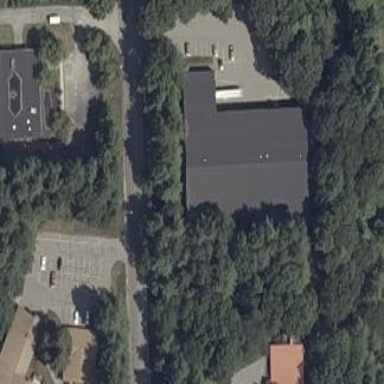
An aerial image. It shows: Commercial building.